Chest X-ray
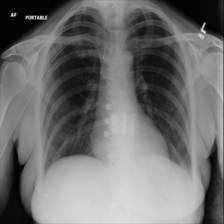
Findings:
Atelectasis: negative
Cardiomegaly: negative
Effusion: negative
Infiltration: negative
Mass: negative
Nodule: negative
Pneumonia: negative
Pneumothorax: negative
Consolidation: negative
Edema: negative
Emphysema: negative
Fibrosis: negative
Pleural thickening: negative
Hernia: negative